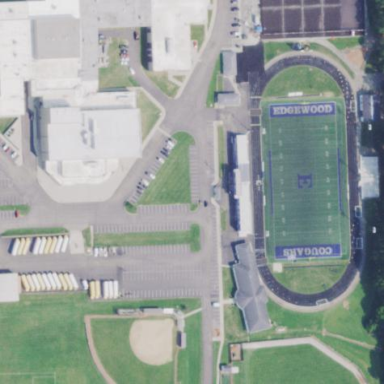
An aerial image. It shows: School building with school amenities.